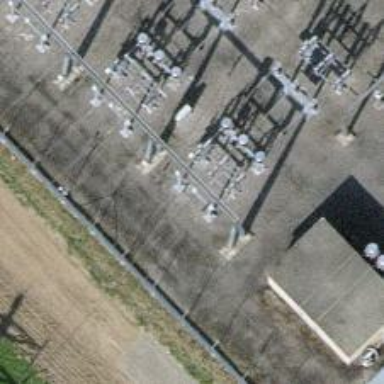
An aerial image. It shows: Power line with 3 cables. It is situated in bay.